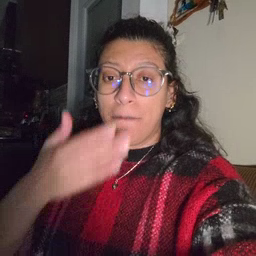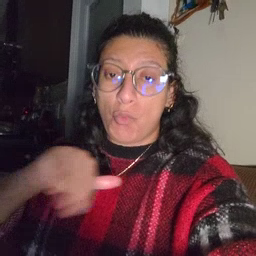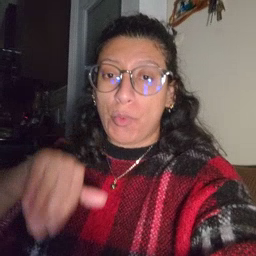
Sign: pool